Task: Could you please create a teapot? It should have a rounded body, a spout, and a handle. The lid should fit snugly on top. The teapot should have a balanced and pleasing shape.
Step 195:
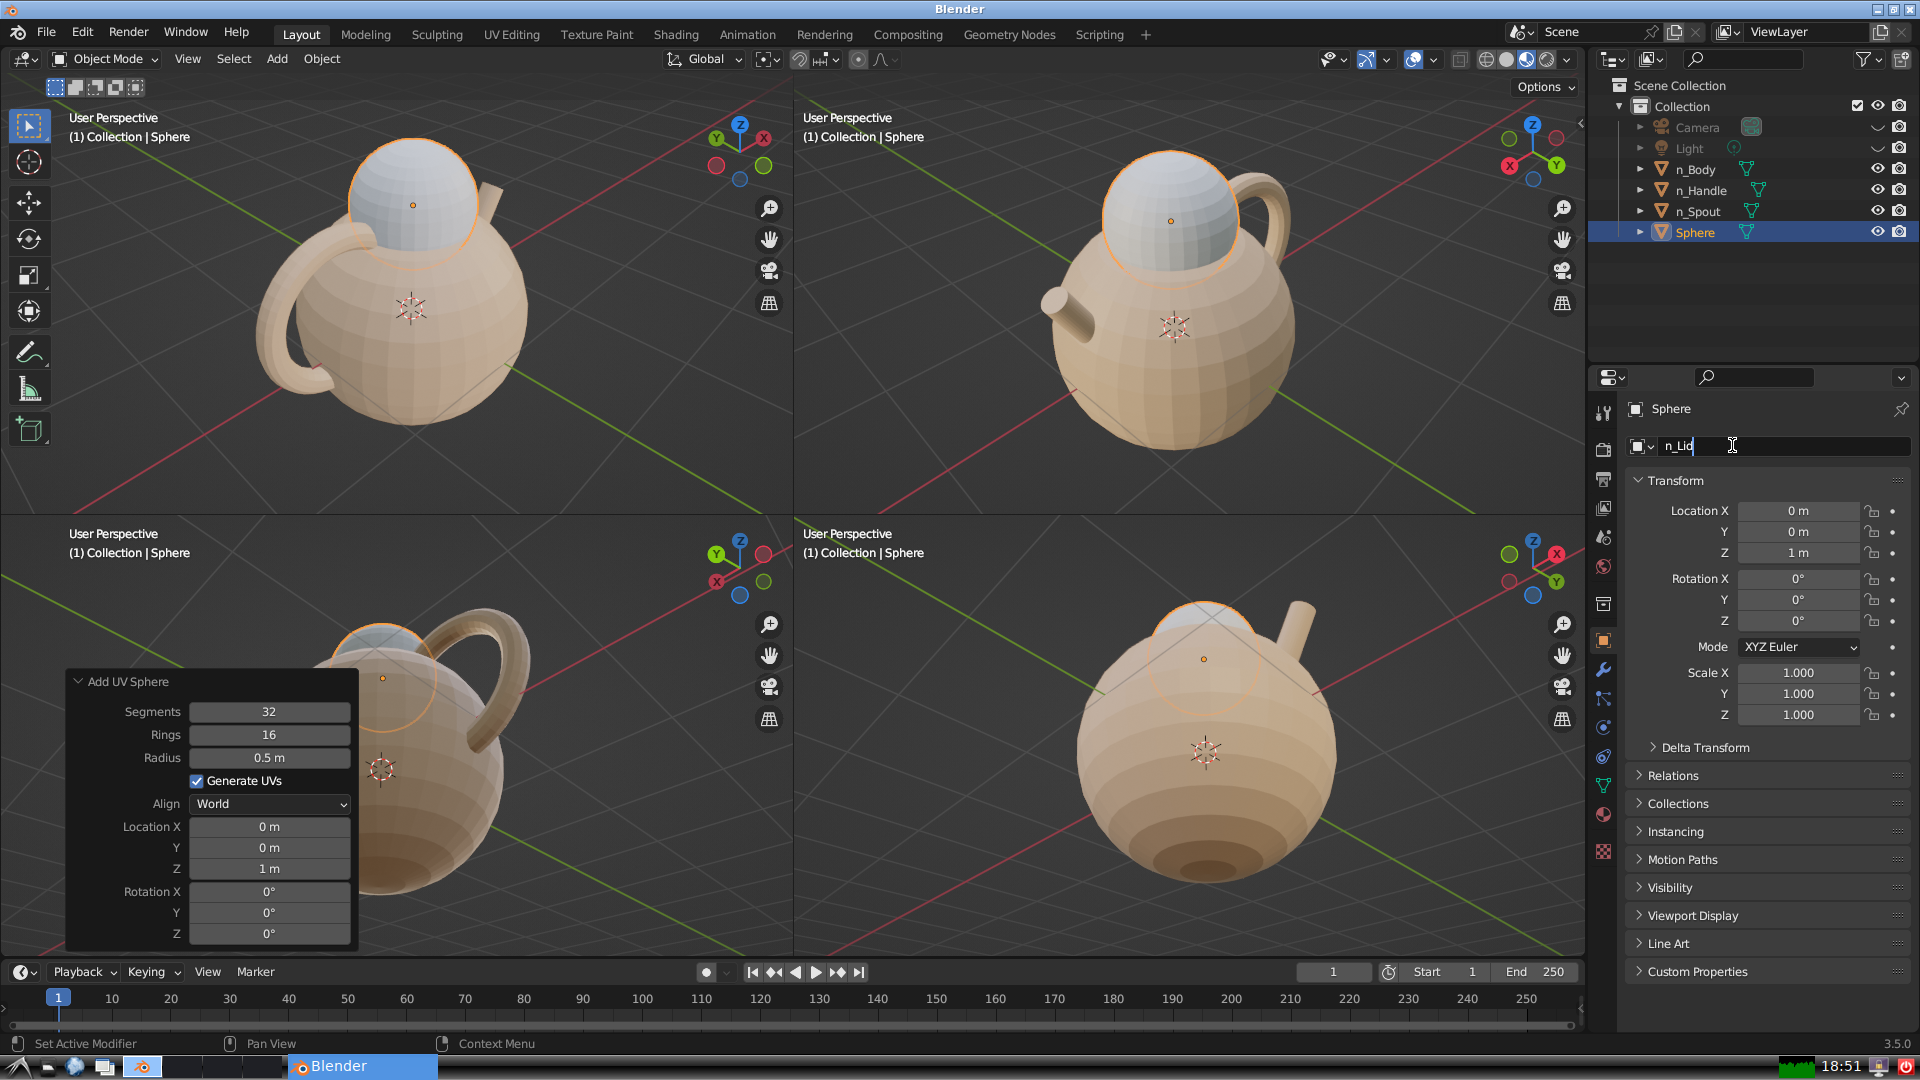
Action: {"key_press": ['Return']}